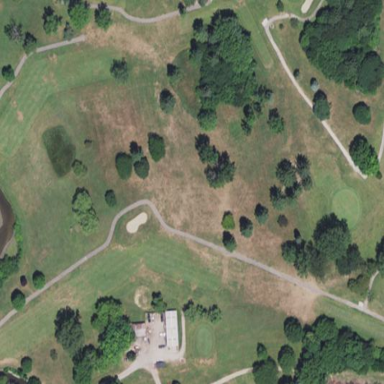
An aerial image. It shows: Rough area on grassy golf course.